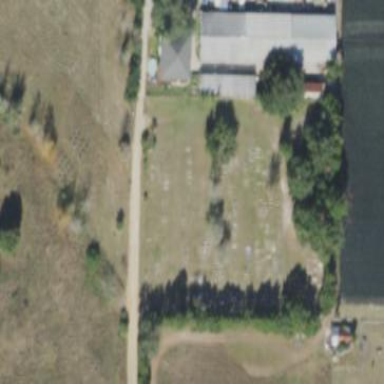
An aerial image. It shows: Cemetery.